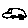
Label: car